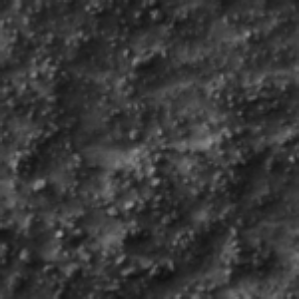
Label: frost